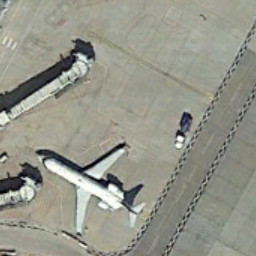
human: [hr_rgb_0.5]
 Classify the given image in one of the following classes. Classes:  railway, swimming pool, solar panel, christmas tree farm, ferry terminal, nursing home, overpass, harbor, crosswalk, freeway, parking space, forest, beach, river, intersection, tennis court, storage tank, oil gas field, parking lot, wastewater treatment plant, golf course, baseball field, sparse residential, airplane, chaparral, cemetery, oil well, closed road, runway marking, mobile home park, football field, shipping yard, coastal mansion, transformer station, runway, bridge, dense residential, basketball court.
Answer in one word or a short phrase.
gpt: airplane